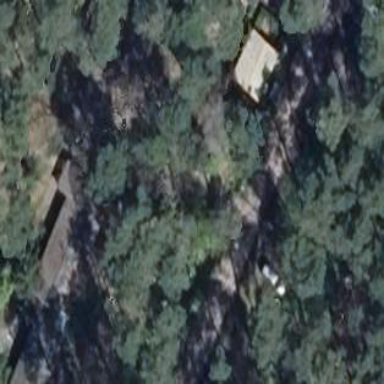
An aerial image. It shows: Hut.